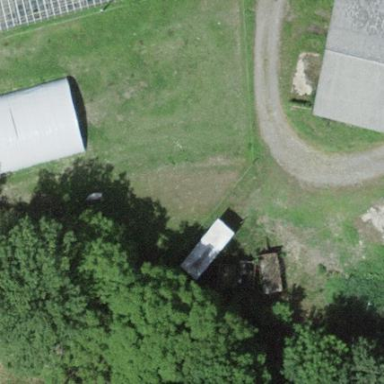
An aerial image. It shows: Greenhouse.